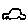
Label: car